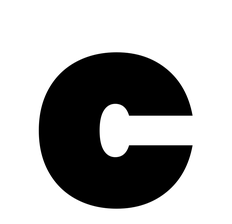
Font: Poppins-Black